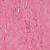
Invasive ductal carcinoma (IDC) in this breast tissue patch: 0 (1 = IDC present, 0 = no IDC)